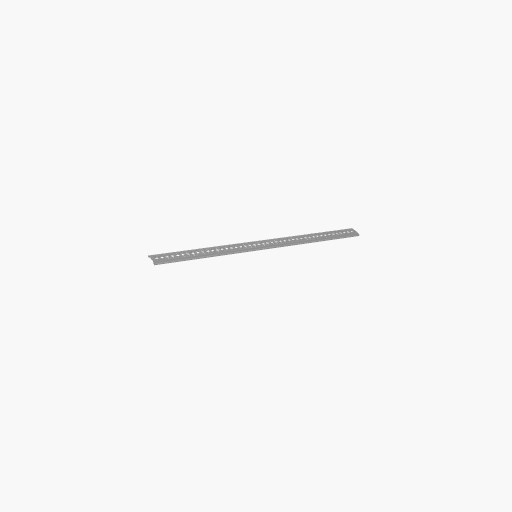
Part: RailChannel45H